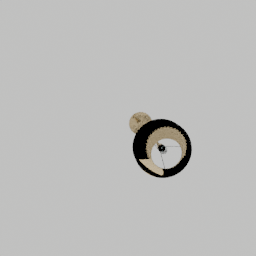
Label: lighting